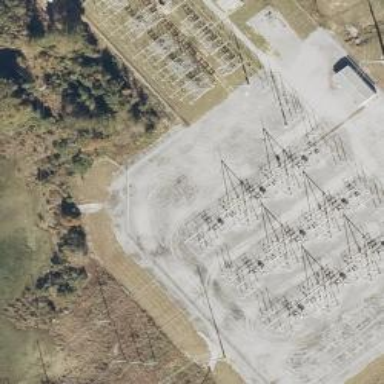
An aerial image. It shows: Switch used for power control.